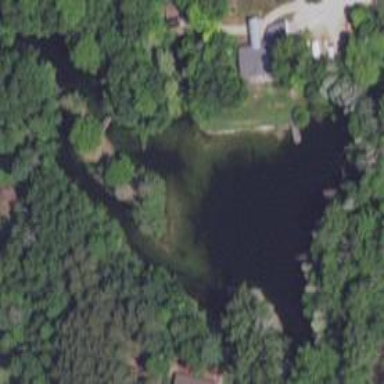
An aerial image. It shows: Pond with natural water.